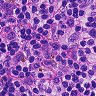
Metastatic tissue present: no